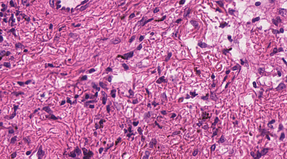
Tumor epithelial tissue: no
Tumor-associated stroma tissue: yes
Normal tissue: no